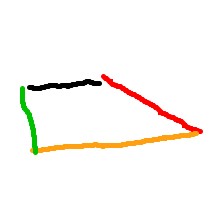
Shape: trapezoid